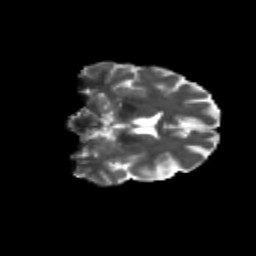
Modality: T2w
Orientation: coronal
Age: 56
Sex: female
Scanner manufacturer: siemens
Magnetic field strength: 3 T
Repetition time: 4.71 s
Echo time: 0.0906 s